Group 1:
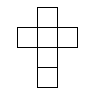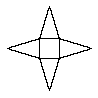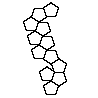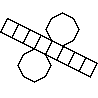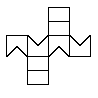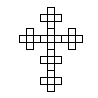
Group 2:
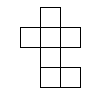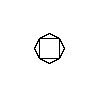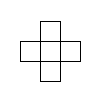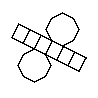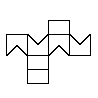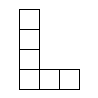
Rule separating the two groups: Net (folding along edges can make a 3D solid) vs. not a net.
Concepts: 3d_net, 3d_solid
Author: Aaron David Fairbanks